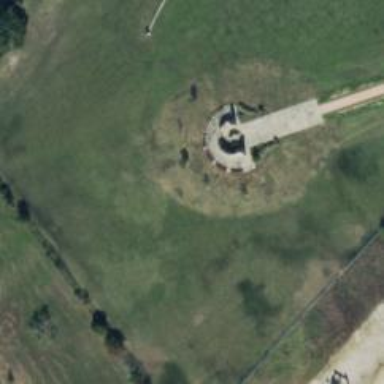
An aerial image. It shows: Historic monument.